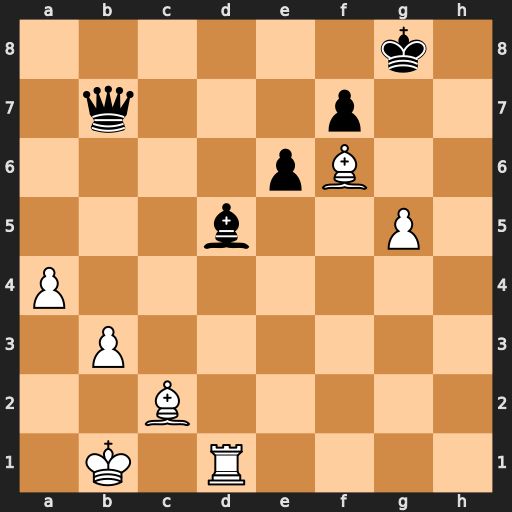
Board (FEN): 6k1/1q3p2/4pB2/3b2P1/P7/1P6/2B5/1K1R4
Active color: w
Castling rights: -
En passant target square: -
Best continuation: Rd4 Kf8 Rh4 Ke8 g6 Bxb3 g7 Bxc2+ Kxc2 Qg2+ Kb3 Qg3+ Bc3 Qxh4 g8=Q+